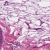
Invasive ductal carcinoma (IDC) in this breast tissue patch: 0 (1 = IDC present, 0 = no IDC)